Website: home-depot
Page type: billing-address
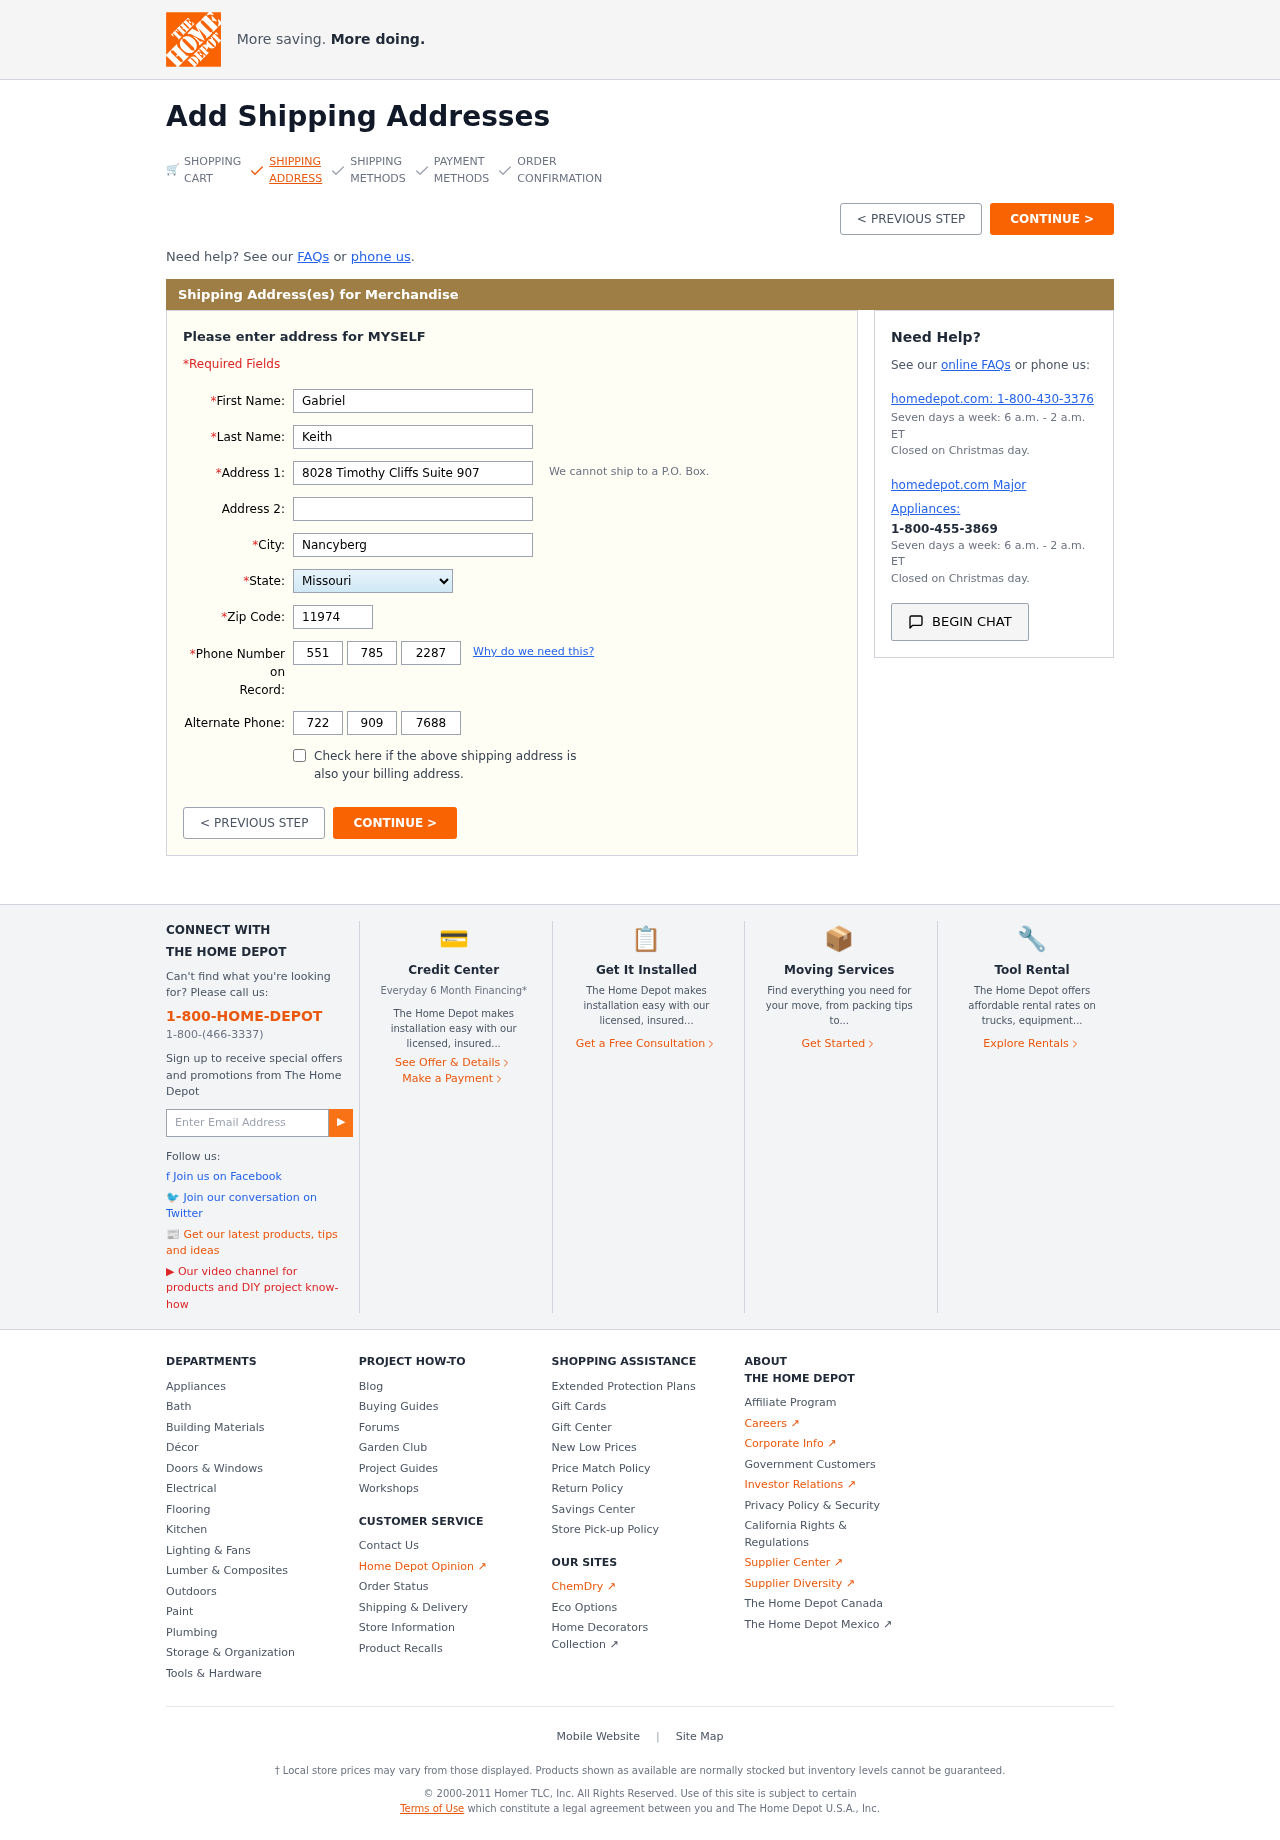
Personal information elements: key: PII_STATE
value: Missouri
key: PII_FIRSTNAME
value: Gabriel
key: PII_LASTNAME
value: Keith
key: PII_STREET
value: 8028 Timothy Cliffs Suite 907
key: PII_CITY
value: Nancyberg
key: PII_POSTCODE
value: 11974
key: PII_PHONE_AREA
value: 551
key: PII_PHONE_PREFIX
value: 785
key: PII_PHONE_LINE
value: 2287
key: PII_PHONE_ALT_AREA
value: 722
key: PII_PHONE_ALT_PREFIX
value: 909
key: PII_PHONE_ALT_LINE
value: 7688